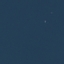
Land use / land cover class: SeaLake